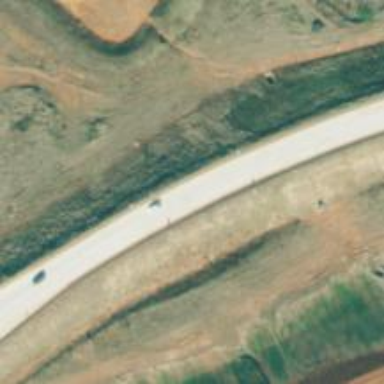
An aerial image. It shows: Trunk link highway.